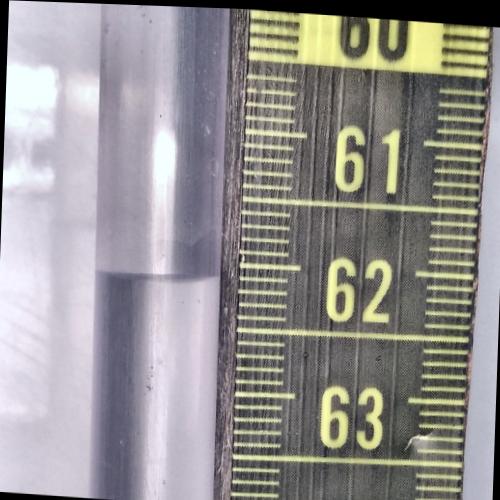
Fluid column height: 62.1 cm